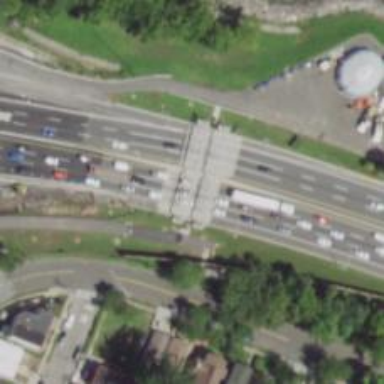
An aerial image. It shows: Toll gantry on the road.